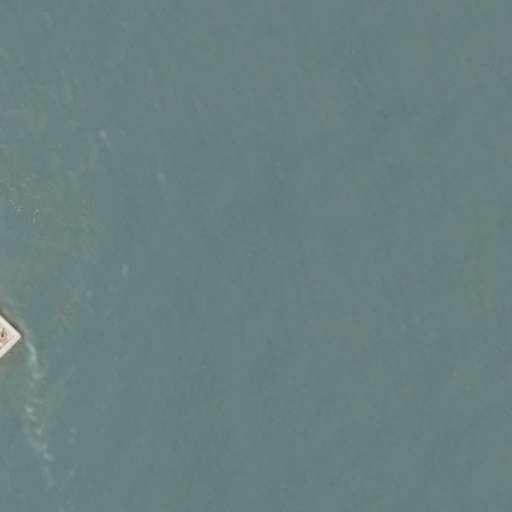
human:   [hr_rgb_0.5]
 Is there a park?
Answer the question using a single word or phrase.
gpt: yes

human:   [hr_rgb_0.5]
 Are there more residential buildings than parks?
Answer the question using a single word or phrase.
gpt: no

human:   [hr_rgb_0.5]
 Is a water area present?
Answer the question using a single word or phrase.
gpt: yes

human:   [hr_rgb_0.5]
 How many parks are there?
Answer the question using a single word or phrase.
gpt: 1

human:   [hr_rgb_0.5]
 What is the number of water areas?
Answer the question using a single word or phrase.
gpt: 1

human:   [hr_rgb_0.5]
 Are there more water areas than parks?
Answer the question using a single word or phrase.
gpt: no

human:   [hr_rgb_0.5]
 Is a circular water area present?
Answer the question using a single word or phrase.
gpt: no

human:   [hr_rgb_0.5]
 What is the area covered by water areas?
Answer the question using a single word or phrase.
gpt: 10587m2

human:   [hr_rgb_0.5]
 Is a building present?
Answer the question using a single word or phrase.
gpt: no

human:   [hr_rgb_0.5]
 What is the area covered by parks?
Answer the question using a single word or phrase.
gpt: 10603m2

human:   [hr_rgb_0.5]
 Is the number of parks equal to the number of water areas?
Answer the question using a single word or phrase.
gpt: yes

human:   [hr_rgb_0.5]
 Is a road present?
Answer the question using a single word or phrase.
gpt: no

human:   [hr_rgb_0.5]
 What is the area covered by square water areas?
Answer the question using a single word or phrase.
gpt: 0m2

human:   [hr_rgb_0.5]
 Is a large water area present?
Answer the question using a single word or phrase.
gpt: yes

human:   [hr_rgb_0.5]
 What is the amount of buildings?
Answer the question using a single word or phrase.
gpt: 0

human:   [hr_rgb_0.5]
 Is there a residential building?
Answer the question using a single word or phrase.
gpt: no

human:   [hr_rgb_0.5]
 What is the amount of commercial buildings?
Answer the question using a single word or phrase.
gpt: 0

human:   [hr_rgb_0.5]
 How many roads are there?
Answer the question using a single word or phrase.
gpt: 0

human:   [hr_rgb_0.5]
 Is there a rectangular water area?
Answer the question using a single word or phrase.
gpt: no

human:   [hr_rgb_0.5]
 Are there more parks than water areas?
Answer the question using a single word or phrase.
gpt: no

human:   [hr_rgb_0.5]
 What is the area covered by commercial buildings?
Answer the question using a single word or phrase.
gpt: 0m2

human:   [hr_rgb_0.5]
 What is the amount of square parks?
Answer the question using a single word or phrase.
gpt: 0

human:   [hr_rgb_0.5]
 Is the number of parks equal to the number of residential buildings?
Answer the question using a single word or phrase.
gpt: no

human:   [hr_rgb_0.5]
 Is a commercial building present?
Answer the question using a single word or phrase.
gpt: no

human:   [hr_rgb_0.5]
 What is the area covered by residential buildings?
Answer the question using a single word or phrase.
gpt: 0m2

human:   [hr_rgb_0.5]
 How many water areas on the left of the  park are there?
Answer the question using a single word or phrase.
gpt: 0

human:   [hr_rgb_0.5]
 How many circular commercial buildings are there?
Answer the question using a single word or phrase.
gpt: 0

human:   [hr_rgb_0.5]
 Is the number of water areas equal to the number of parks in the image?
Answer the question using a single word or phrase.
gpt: yes

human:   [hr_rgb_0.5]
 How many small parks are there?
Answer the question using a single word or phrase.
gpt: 0

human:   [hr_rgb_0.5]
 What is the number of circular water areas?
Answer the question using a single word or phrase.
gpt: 0

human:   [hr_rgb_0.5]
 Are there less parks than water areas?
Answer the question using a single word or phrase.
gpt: no

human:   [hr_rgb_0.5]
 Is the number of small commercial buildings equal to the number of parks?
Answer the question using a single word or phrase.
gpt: no

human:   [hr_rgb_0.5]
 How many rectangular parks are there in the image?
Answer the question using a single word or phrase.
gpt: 1

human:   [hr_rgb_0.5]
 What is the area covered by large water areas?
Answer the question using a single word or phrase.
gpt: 10587m2

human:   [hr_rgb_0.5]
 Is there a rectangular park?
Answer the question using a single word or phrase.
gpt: yes

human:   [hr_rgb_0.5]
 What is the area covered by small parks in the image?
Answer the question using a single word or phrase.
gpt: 0m2

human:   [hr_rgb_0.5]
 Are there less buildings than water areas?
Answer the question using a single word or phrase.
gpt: yes

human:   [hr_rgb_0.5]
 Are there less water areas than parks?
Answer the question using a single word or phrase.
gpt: no

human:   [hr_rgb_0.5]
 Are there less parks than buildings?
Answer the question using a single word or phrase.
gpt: no

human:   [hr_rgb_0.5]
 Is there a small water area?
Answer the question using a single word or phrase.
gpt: no

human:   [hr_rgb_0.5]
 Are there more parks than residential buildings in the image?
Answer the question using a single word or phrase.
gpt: yes

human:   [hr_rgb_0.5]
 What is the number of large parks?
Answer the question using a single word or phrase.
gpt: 1

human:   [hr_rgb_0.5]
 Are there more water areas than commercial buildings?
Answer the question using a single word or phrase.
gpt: yes

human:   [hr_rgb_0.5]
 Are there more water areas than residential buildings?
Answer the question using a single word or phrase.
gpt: yes

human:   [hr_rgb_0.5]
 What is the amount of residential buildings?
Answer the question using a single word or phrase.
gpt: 0

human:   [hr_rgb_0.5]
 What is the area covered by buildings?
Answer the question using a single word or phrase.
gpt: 0m2

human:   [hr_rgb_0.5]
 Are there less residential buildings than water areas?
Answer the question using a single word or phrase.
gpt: yes

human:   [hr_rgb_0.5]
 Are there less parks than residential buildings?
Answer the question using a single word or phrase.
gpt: no

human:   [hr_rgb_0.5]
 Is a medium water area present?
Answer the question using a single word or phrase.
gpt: no

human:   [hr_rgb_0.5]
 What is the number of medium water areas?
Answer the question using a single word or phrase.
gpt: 0

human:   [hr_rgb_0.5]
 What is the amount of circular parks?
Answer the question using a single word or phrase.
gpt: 0

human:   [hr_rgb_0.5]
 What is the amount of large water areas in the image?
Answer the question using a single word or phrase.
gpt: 1

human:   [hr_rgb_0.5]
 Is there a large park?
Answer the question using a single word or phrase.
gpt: yes

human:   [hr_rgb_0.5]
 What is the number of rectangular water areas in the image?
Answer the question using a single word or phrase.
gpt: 0

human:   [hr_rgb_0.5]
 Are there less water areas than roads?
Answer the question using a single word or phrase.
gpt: no

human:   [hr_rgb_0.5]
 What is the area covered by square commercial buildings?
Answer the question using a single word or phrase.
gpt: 0m2

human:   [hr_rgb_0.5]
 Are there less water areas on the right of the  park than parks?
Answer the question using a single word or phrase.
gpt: no

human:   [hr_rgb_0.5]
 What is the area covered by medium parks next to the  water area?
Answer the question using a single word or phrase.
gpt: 0m2

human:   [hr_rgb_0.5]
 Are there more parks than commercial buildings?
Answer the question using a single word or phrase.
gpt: yes

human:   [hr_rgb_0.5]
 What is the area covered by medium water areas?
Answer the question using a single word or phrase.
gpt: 0m2

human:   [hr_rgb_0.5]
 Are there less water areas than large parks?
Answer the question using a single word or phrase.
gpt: no

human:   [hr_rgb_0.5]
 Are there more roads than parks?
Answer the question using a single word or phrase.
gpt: no

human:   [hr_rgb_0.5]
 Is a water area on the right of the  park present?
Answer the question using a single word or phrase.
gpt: yes

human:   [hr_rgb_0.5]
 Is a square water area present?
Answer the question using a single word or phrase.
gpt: no